Interaction volume radius: 10 \u00c5
Interaction volume height: 15 \u00c5
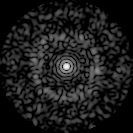
Disorder parameter: 0.8335